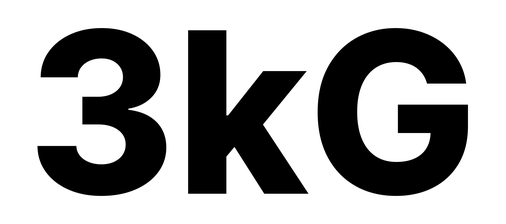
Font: Inter_ExtraBold